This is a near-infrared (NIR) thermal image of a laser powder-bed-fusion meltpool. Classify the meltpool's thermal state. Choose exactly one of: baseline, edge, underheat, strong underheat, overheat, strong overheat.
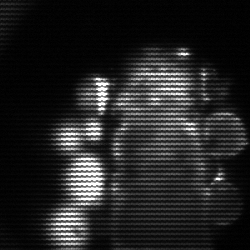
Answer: strong underheat